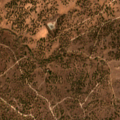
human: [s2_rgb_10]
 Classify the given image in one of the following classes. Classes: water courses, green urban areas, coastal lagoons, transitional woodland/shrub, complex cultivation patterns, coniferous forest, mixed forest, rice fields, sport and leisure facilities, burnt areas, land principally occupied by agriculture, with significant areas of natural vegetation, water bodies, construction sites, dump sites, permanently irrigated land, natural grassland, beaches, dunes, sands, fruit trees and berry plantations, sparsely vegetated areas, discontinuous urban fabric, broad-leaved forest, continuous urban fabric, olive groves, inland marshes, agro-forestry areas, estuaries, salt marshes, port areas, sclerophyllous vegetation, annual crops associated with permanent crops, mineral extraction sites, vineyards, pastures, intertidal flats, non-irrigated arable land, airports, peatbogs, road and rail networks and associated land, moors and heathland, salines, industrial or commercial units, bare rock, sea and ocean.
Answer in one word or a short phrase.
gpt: agro-forestry areas